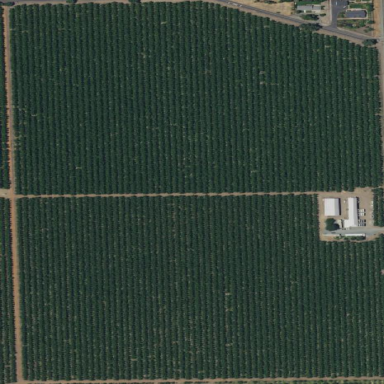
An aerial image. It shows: Orchard.